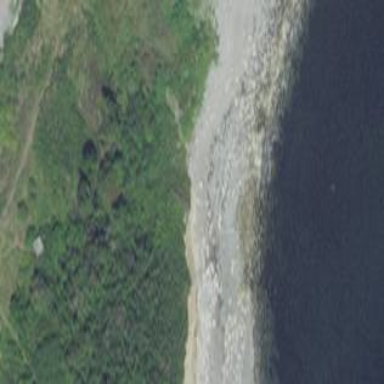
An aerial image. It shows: Natural rock reef.